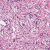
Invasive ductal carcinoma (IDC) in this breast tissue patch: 0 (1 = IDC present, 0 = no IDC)